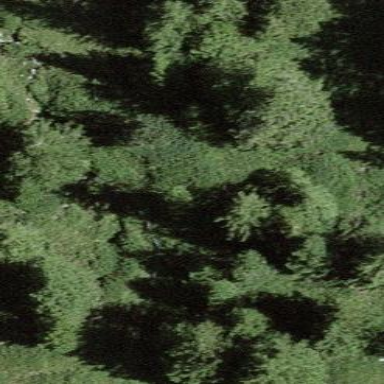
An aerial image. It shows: Patch of scrub vegetation.